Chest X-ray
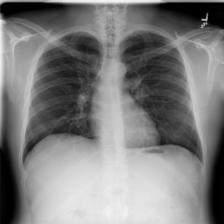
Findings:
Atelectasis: negative
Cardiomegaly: negative
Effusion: negative
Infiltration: negative
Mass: negative
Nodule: negative
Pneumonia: negative
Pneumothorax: negative
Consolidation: negative
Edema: negative
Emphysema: negative
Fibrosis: negative
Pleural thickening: negative
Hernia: negative